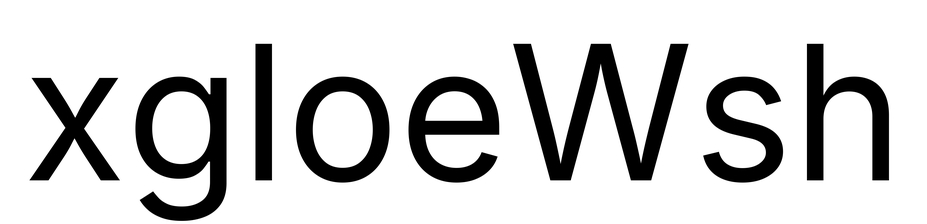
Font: Inter_Regular